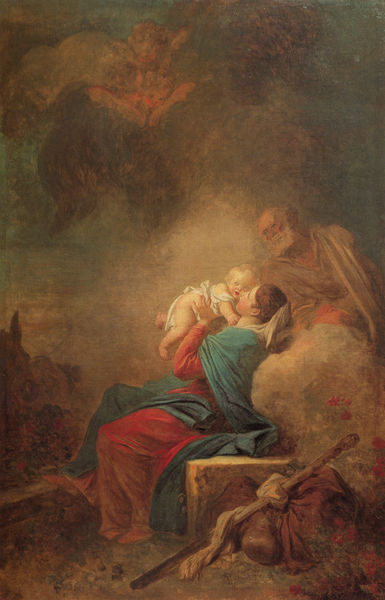
Titel: Repos pendant la fuite en Egypte, Ruhe auf der Flucht nach Ägypten
Künstler: Jean Honoré Fragonard
Standort: Troyes
Institution: Musée des Beaux-Arts et d'Archéologie
Schlagwörter: baum, berg, blau, dunkel, felsen, flügel, fuß, gemälde, hand, himmel, körper, mann, nackt, schatten, umhang, wolken, grün, impressionismus, landschaft, sitzen, blume, blumen, braun, dunkelbraun, frau, grau, haar, hell, kleid, licht, mund, nacht, ohr, schwarz, türkis, weiss, blick, blüte, blüten, gras, rosen, rot, tiere, tuch, weg, wolke, malerei, alt, bart, blond, flasche, gesichter, hemd, arm, arme, augen, barock, blicke, falten, gesicht, halten, knoten, stein, steine, vollbart, hände, porträt, schauen, öl, erde, horizont, hügel, busch, rauch, boden, gewand, haare, tücher, familie, gewänder, kind, mutter, vater, brünett, lippen, locken, schulter, schultern, esel, fliegen, sack, stock, engel, beine, bein, füße, kuss, küssen, liebe, ruhe, umarmung, düster, sitz, stab, bündel, gepäck, berge, fels, mauer, dunst, farbe, nebel, baby, rast, bank, glatze, festhalten, stufe, leuchten, flucht, alter, stern, wandern, erdboden, schweben, mohn, mohnblumen, jungfrau, kundgebung, kleinkind, zuneigung, schein, christus, jesus, erscheinung, sfumato, fresko, wanderstock, heilig, putten, schutzengel, maria, madonna, anbetung, ochse, blaz, opa, lichtschein, wanderung, heimsuchung, josef, joseph, geburt, ägypten, geist, fussbank, ochs, heilige familie, geburt jesu, hieronymus, proviant, unwirklich, gottvater, witzen, auf der flucht, feldflasche, flucht nach ägypten, flügen, hochhalten, ruhe auf der flucht, säckel, windel, christuskind, rast auf der flucht, johnnes der taufer, grais, liebende mutter, staunende engel, gütiger vater